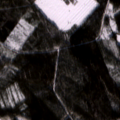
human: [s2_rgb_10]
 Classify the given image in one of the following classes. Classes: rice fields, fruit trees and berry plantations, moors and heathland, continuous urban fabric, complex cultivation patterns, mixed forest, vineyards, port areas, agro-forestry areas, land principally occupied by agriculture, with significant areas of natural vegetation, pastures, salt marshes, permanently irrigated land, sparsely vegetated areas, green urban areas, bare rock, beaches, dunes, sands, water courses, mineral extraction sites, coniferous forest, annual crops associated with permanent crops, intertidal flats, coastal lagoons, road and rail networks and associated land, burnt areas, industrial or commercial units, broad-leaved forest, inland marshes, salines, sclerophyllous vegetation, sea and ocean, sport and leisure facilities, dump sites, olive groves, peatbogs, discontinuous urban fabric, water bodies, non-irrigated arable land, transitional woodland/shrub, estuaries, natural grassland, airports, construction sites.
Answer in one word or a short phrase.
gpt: non-irrigated arable land, coniferous forest, mixed forest, transitional woodland/shrub